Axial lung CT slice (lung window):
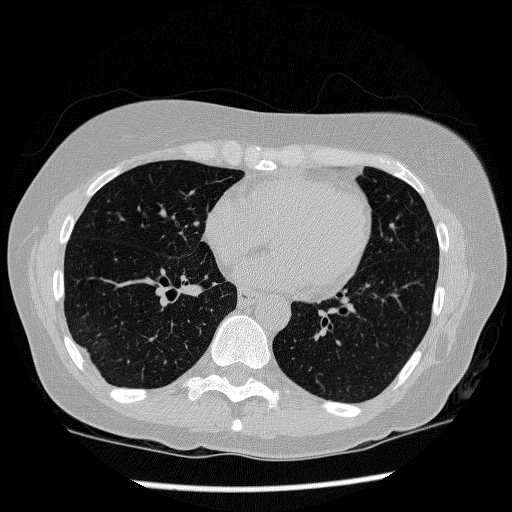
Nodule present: no